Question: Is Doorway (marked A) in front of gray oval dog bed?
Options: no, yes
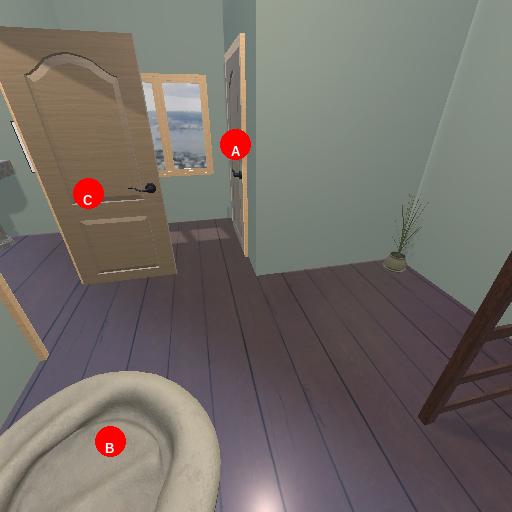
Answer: no